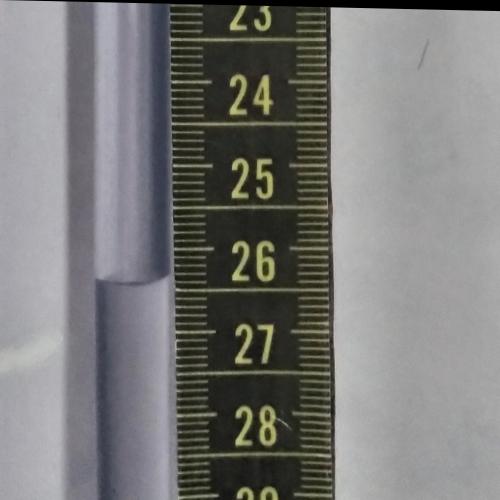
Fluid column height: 26.4 cm